Question: Count the number of objects in the diagram.
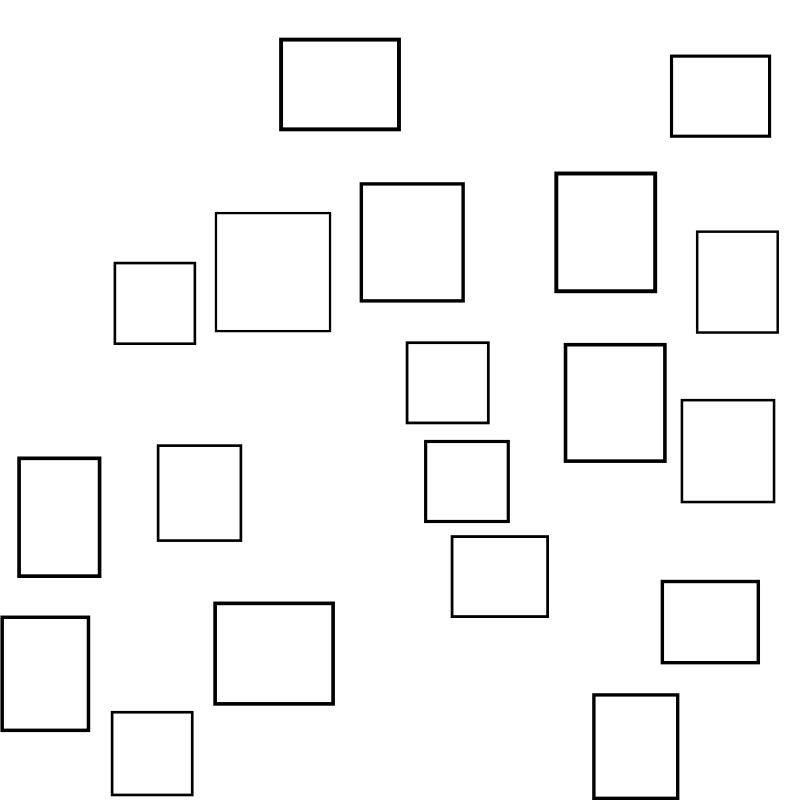
Answer: 19